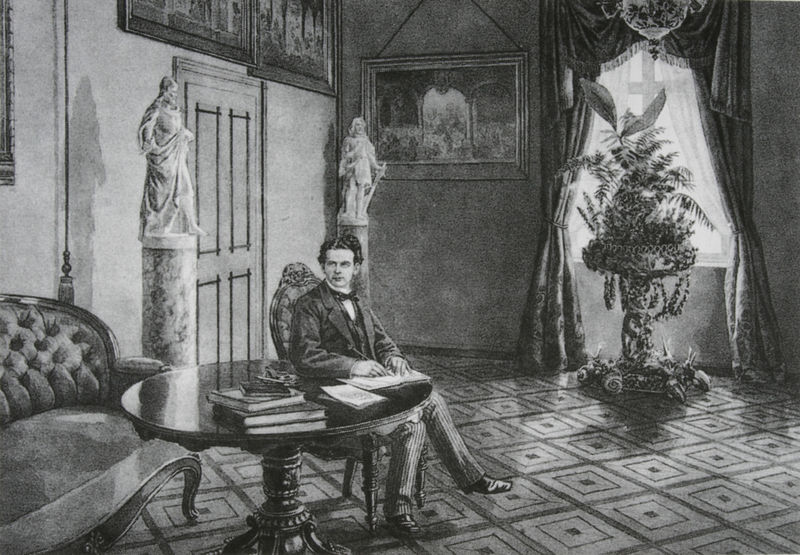
Titel: Ludwig II in seinem Arbeitszimmer in Schloß Berg
Künstler: Heinrich Breling
Standort: (Seriendruck)
Schlagwörter: blätter, dunkel, gemälde, mann, schatten, sitzen, blumen, fenster, frisur, grau, hell, holz, licht, marmor, raum, schwarz, stuhl, säule, säulen, tisch, tür, weiss, zeichnung, zimmer, blick, haus, schloss, schleife, anzug, hemd, hose, jacke, jung, wand, gesicht, samt, sockel, bild, bildnis, portrait, porträt, rückenlehne, vorhang, boden, haare, interieur, reich, sessel, sitzend, innen, pflanze, pflanzen, locken, scheitel, vornehm, rund, vase, bilder, bücher, papier, sofa, parkett, schuhe, grafik, tag, saal, figuren, könig, salon, vorhänge, glanz, gestreift, streifen, quaste, plastik, allein, couch, fliege, foto, rechtecke, eingang, buch, bayern, druck, stich, fliesen, schwarzweiß, bleistift, kunst, sitzfigur, stift, schnitzerei, heft, skulpturen, statuen, zeichnen, residenz, brief, schreiben, mobiliar, schreibt, lackschuhe, ludwig, vorhan, fenste, zeichnugn, ludwig ii, bartlos, canape, notieren, chippendale, recamiere, bourgeoisie, blumenarrangement, tür blumen, ofa, sw, portiere, zimmergarten